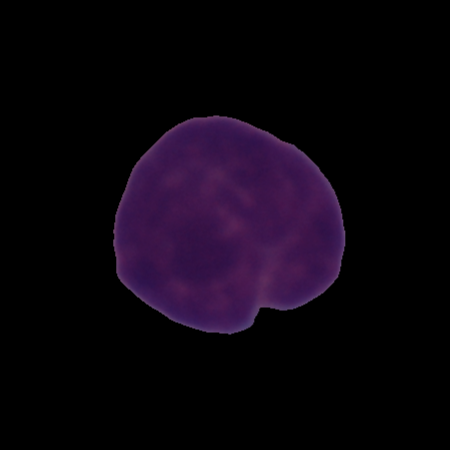
Label: cancer